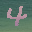
Label: 4